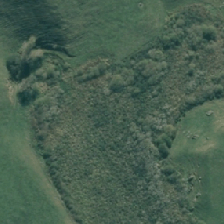
Land cover: herbaceous_freshwater_vege